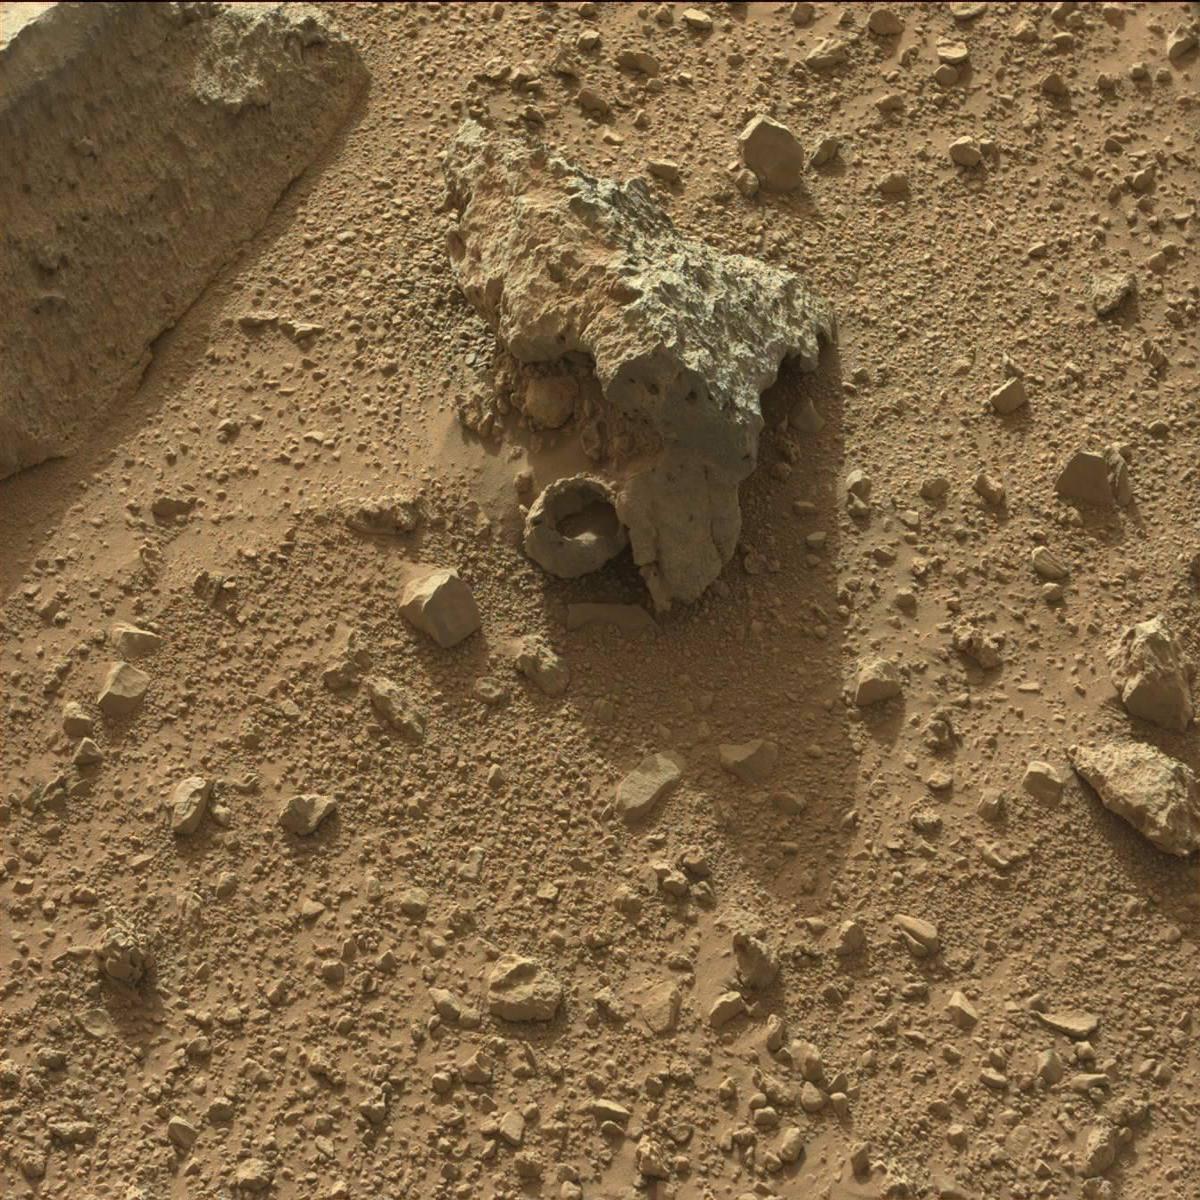
Terrain classes present: Bedrock, Rock, Sand / Soil